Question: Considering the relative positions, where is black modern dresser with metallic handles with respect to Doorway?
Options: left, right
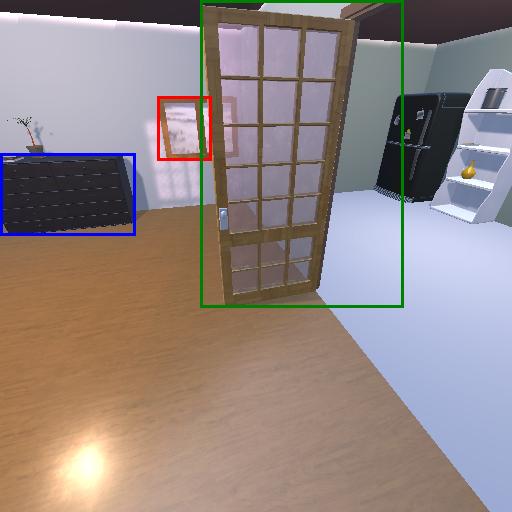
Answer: left